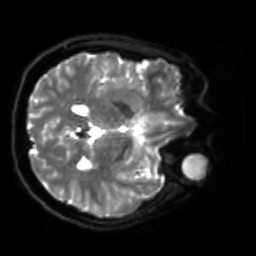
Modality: sbref
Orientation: axial
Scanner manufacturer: siemens
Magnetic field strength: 3 T
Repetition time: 4 s
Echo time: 0.0594 s